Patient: sex F, age 63
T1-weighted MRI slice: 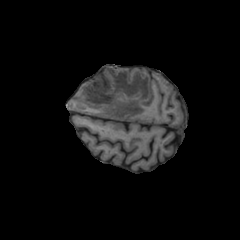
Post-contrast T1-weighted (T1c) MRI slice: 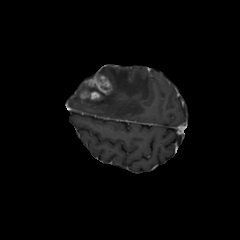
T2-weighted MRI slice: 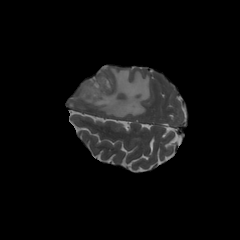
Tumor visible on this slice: yes
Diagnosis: Glioblastoma, IDH-wildtype
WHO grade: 4